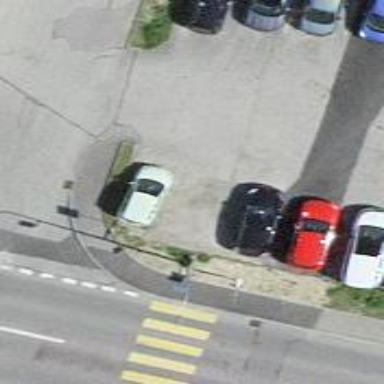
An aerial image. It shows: Bus stop with platform for public transport.